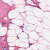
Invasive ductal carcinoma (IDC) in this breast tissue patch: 0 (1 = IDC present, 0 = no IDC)